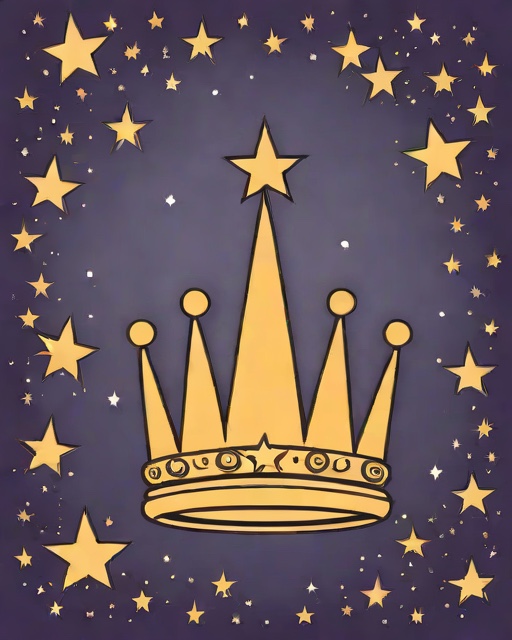
Category: New Baby